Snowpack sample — Loveland Pass, Silver Plume, Colorado, USA (12/14/25, 10:50 AM MST)
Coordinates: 39.664, -105.882
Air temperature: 36 °F
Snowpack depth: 67 cm
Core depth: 30 cm
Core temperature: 42.8 °F
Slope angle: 6°, slope face: 326°
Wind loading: low
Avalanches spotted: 0
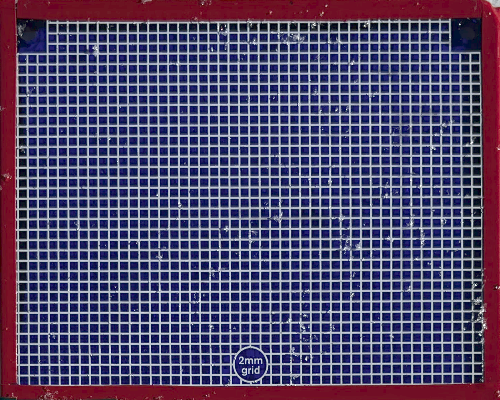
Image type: profile
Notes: No avalanches spotted, very late start to the season with minimal snowpack